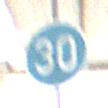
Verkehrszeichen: VorgeschriebeneMindestgeschwindigkeit
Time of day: MorningAfternoon
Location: Roofed (Suburban)
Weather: PartlyCloudy
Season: Winter
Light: Natural